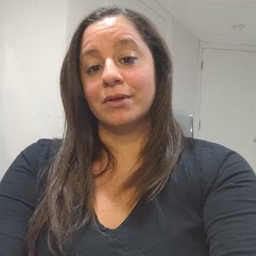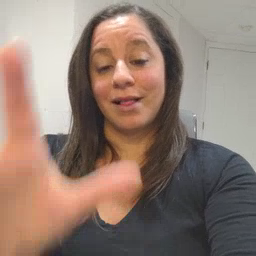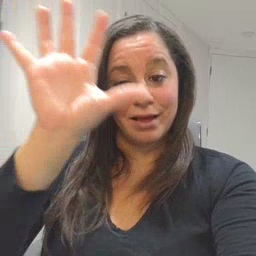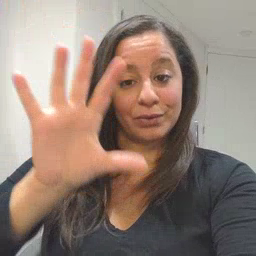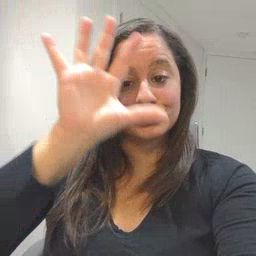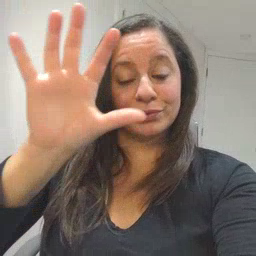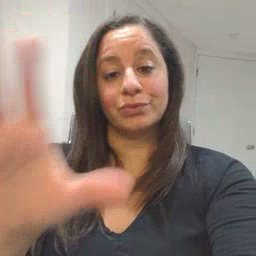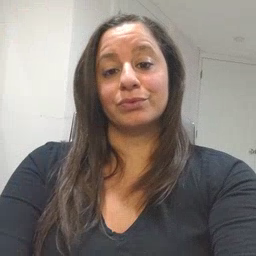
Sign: cloud